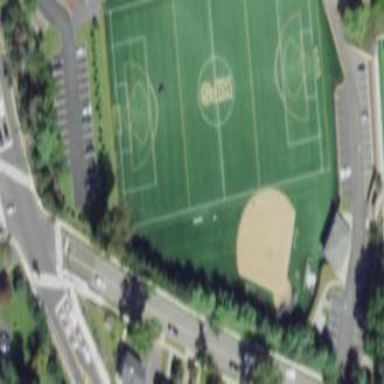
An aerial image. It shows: Soccer pitch for outdoor sports and leisure activities.